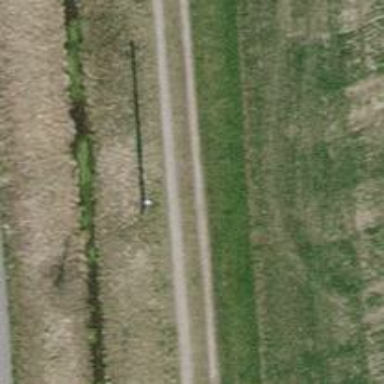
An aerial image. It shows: Straight power pole.